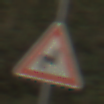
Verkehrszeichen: DoppelkurveRechts
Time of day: MorningAfternoon
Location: Outdoor (RoadRail)
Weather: Clear
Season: NotSpecified
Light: Natural